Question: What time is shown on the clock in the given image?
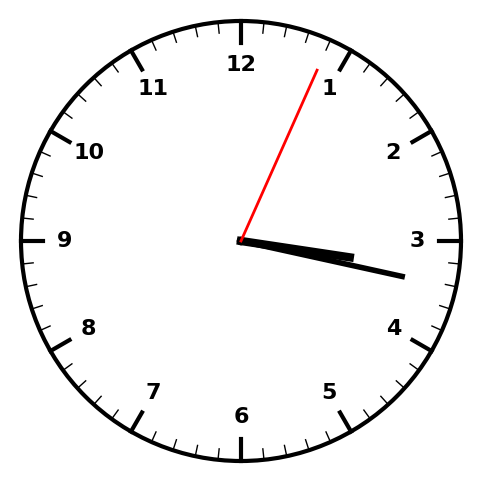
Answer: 03:17:04